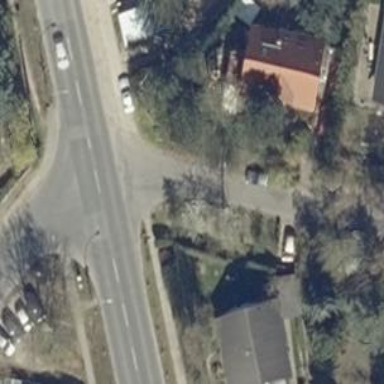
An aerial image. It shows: Residential road.